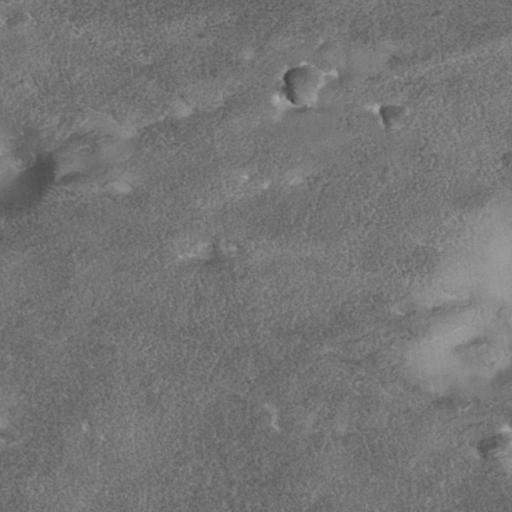
Classes present: Background, Cone